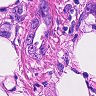
Metastatic tissue present: yes